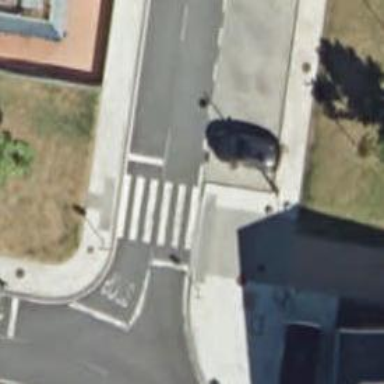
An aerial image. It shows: Uncontrolled crossing on the road.